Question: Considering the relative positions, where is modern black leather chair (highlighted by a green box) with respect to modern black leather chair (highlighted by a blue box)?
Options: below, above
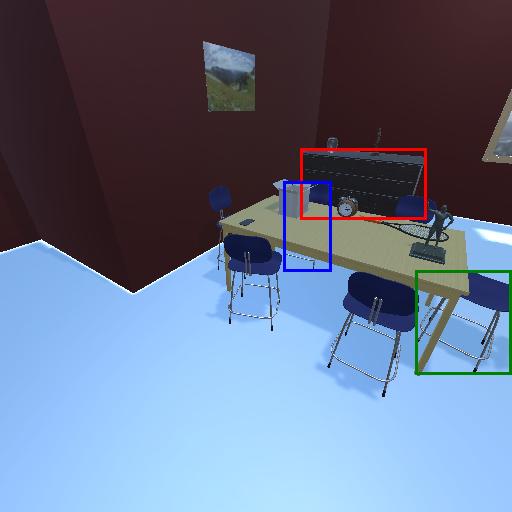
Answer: below